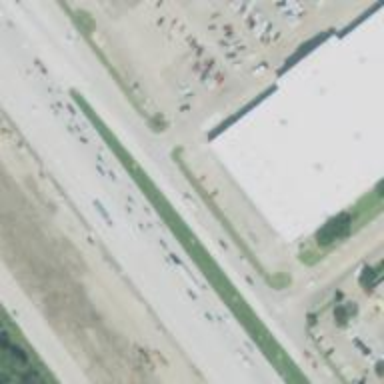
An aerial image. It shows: Secondary road with frontage road.